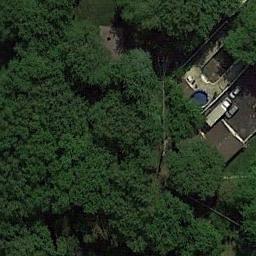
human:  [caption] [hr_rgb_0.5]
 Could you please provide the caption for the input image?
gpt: A house with a swimming pool is in the forest .

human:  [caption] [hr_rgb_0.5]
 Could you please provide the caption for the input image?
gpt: The forest is next to the house and cars .

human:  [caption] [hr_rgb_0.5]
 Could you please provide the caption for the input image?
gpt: The forest has a lot of dense dark green trees and a parking lot and a road goes through the forest .

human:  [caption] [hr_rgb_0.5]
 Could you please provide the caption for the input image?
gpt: There are several trees on this land .

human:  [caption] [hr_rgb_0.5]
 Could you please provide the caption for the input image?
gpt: A brown building beside a dense green forest .